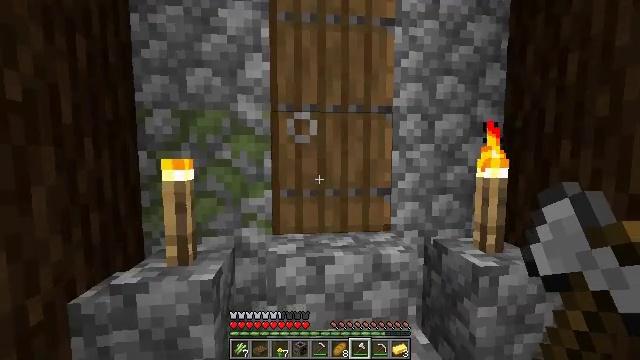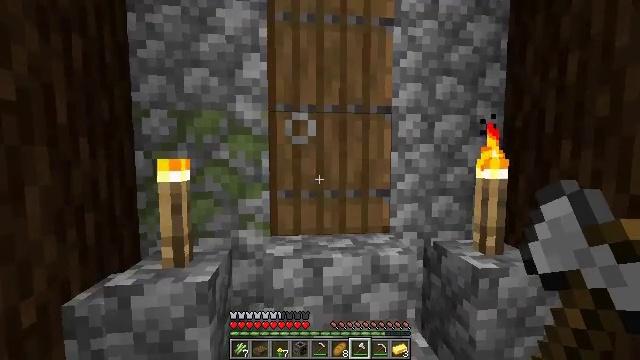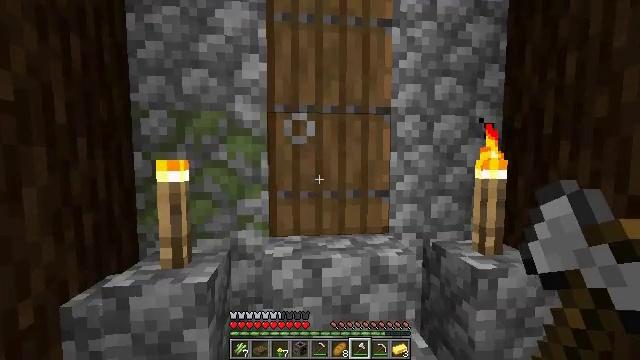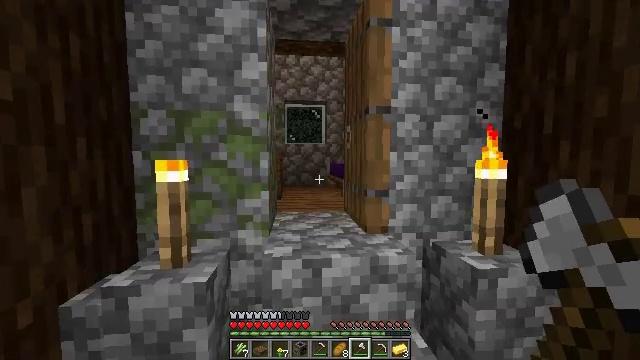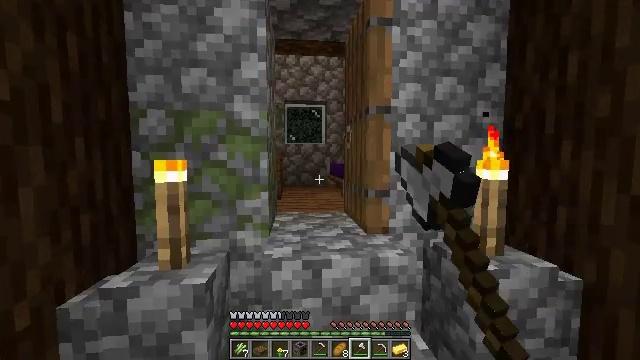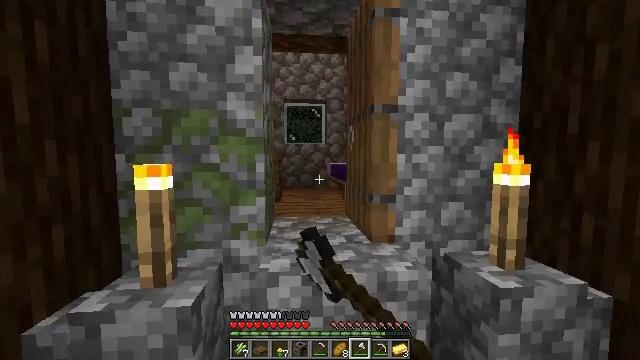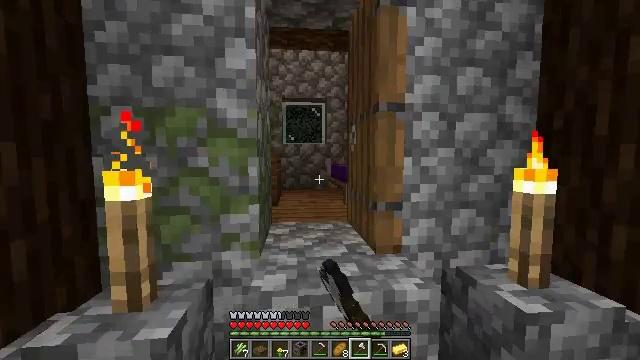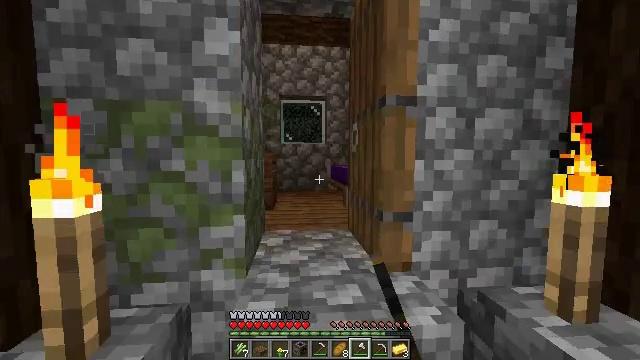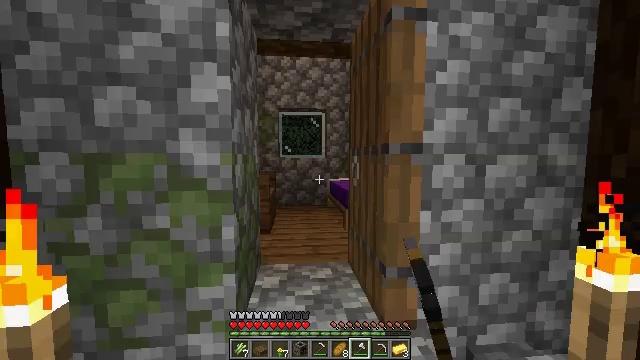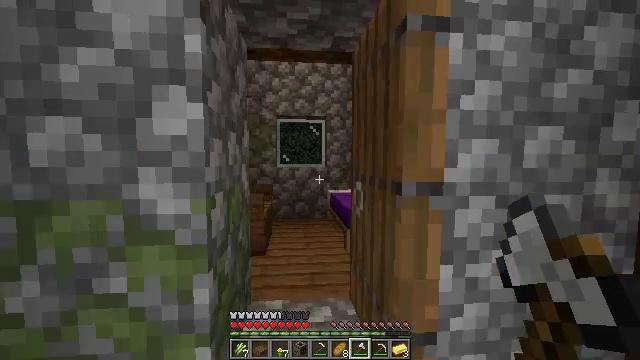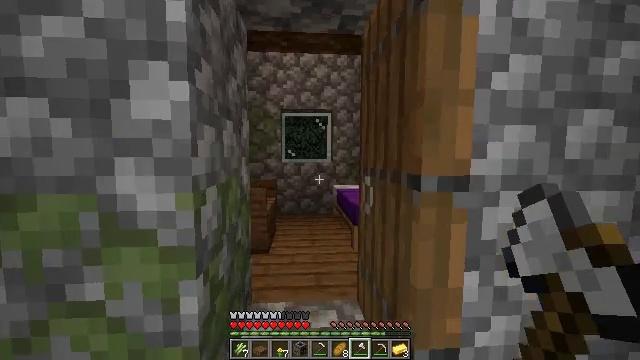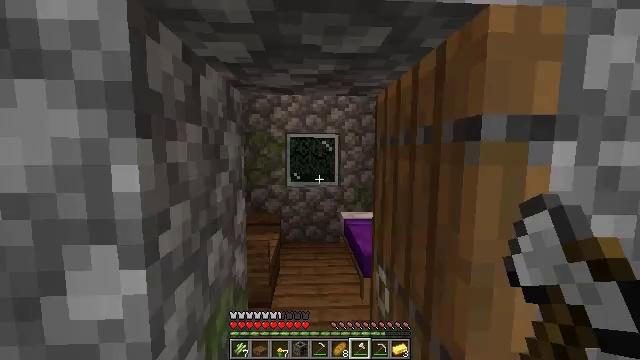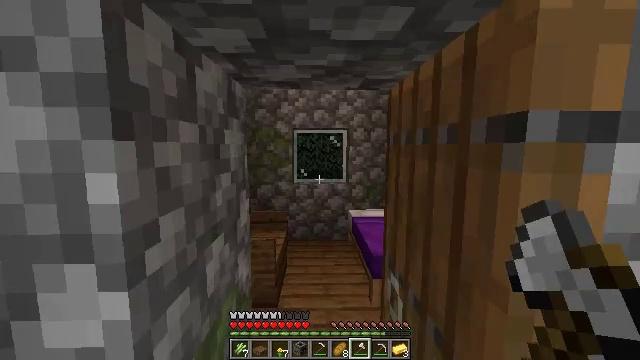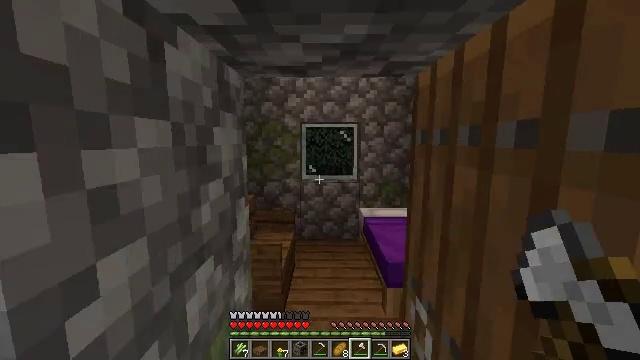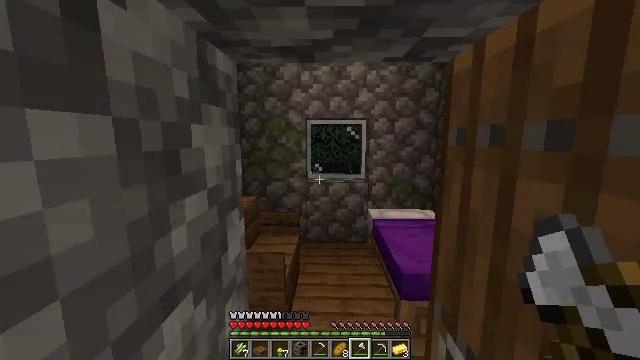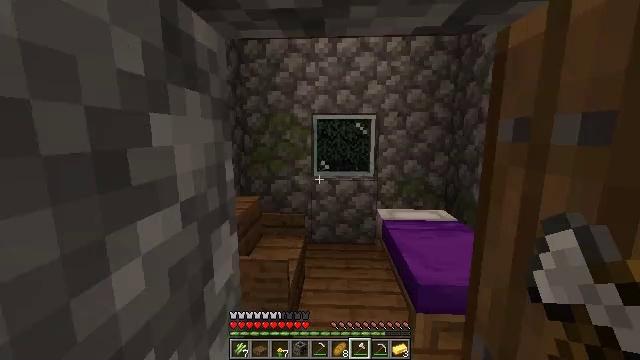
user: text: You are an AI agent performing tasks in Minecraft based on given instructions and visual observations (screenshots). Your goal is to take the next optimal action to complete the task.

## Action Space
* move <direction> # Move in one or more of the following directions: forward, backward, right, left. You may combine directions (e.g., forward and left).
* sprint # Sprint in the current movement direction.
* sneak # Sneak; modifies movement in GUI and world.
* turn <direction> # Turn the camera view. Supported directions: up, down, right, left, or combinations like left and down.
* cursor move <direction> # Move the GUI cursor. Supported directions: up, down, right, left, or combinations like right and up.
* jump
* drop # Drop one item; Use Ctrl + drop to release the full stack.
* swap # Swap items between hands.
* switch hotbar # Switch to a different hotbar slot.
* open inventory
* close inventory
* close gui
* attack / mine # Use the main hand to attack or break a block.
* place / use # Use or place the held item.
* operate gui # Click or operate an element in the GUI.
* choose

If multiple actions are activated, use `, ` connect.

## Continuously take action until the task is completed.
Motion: motion action
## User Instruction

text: Mine the purple bed.
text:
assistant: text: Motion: no_op
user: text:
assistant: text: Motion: no_op
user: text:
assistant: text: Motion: use / place
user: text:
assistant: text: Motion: move forward, use / place
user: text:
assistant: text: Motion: move forward, use / place
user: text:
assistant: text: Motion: move forward
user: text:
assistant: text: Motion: move forward
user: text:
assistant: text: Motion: move forward
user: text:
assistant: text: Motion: move forward
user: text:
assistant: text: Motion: move forward, turn left
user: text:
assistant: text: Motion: move forward, turn left
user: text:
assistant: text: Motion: move forward, turn left and down
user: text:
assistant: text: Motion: move forward, turn left and down
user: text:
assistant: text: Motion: move forward, turn left
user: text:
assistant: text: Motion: move forward, turn left
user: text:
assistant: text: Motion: turn down
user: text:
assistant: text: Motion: turn down
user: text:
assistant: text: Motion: move forward, turn right and down
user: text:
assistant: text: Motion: move forward, turn right and down
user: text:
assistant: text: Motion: move forward, turn right and down
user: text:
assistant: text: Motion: move forward, turn right and down
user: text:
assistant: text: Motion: turn right and down, attack / mine
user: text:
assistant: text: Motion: attack / mine
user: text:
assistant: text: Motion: attack / mine
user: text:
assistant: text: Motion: attack / mine
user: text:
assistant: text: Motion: attack / mine
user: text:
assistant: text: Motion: attack / mine
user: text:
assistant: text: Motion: attack / mine
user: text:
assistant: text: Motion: attack / mine
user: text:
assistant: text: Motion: attack / mine